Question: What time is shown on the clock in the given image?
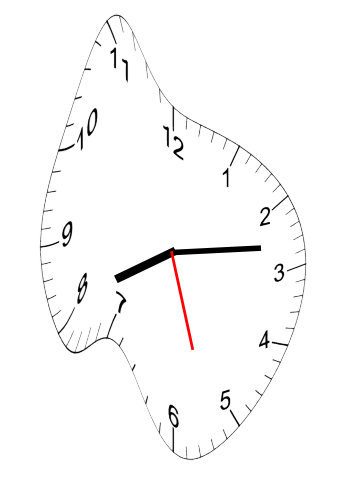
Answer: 08:13:27